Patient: sex M, age 33
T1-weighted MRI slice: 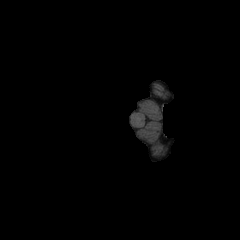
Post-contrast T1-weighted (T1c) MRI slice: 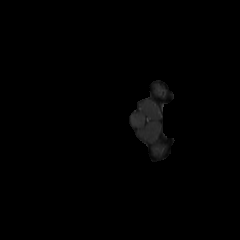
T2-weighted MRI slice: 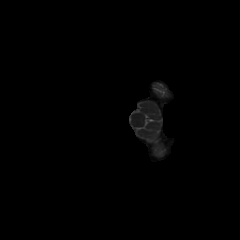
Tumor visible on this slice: no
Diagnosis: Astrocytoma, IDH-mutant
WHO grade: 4